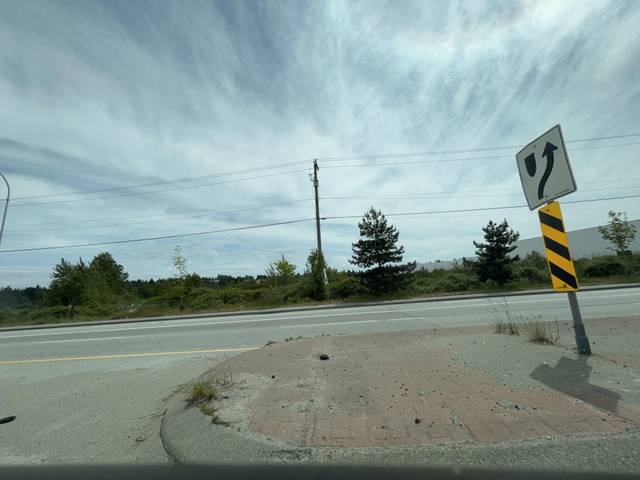
Region: Canada
Coordinates: 49.195, -122.888